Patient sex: M
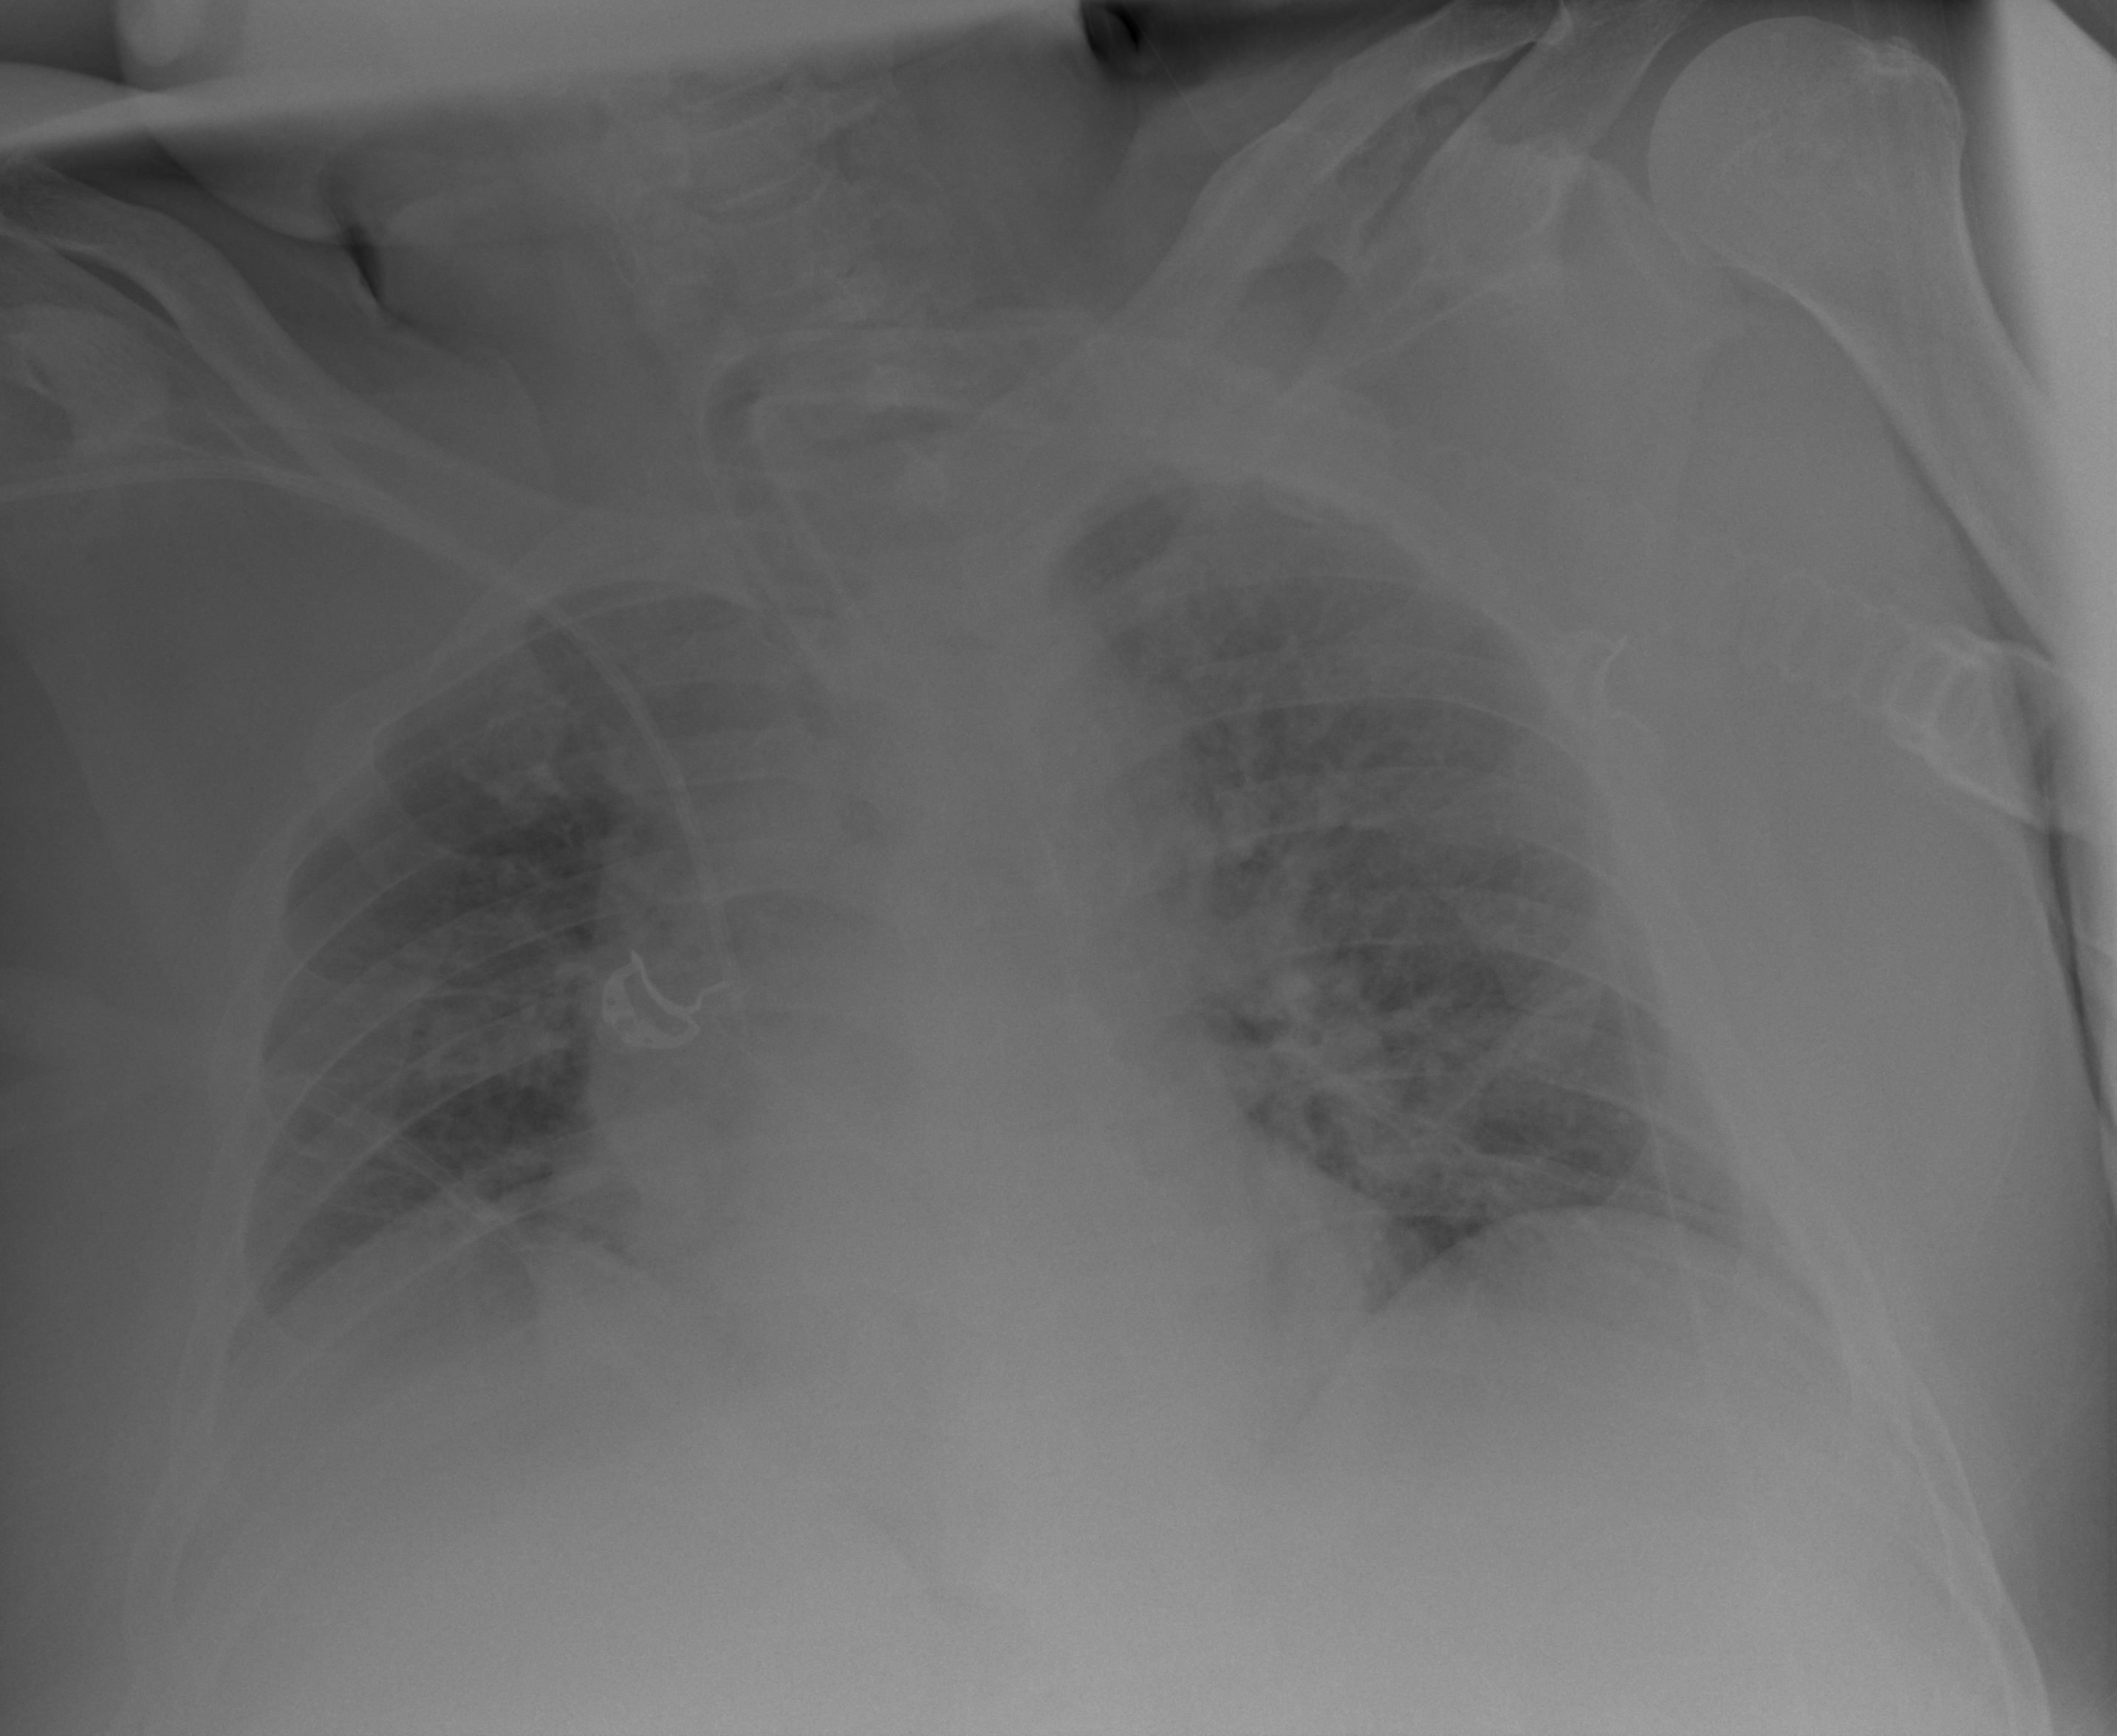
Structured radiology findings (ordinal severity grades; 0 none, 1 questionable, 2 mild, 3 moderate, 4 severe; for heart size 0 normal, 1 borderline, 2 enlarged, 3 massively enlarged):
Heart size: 2
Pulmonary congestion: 2
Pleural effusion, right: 2
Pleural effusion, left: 2
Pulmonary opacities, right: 1
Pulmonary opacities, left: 1
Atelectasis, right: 2
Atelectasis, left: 2